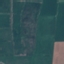
Land use / land cover class: Pasture